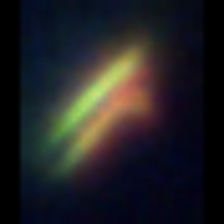
Taxon: Pennate
Group: Diatoms